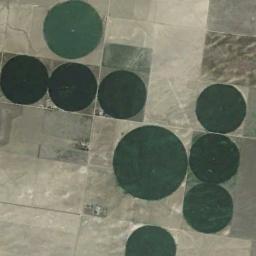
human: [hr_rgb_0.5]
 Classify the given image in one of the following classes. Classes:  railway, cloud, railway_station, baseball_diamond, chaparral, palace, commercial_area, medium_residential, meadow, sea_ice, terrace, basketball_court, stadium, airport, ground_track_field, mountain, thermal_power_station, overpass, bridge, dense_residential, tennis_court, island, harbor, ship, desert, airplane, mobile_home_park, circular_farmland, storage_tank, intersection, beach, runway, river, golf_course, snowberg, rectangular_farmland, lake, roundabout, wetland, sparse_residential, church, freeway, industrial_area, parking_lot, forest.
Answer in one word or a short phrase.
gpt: circular_farmland